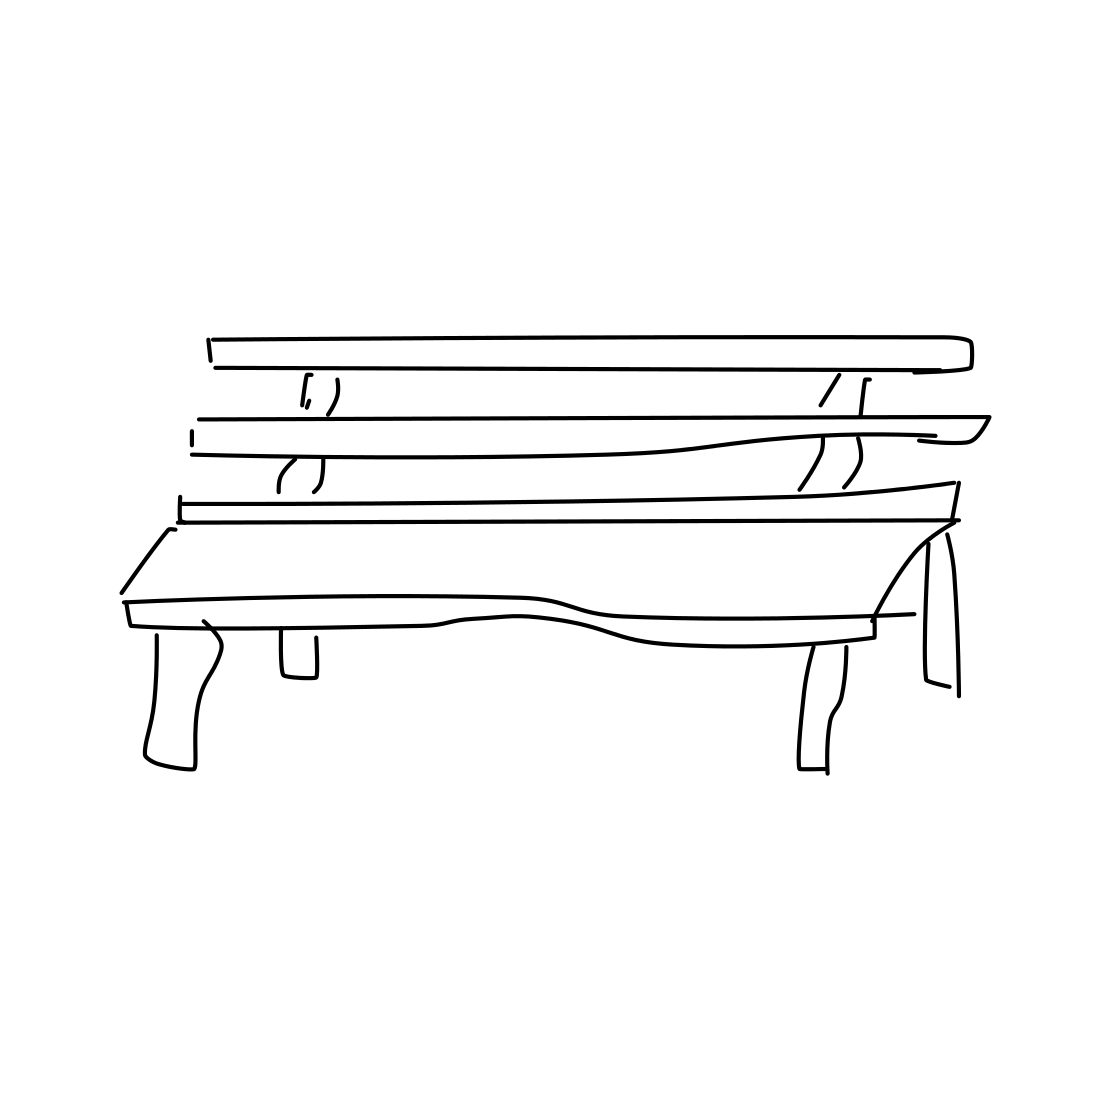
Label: bench